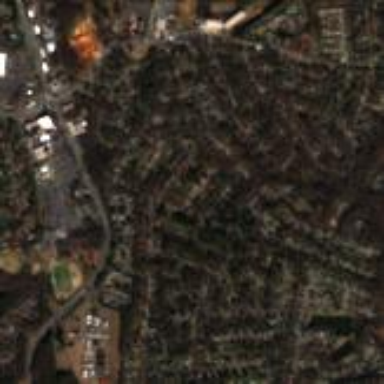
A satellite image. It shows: Suburban residential area consisting of single-family homes.